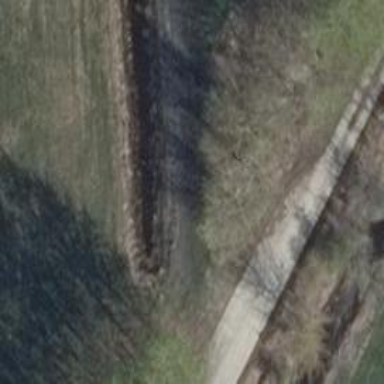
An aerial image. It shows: Row of trees in natural setting.